Breast ultrasound image
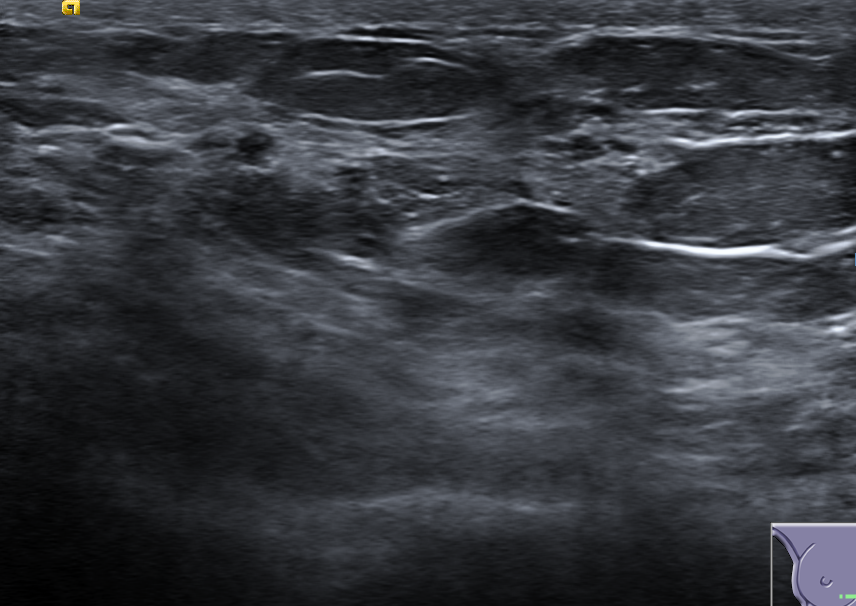
Diagnosis: normal